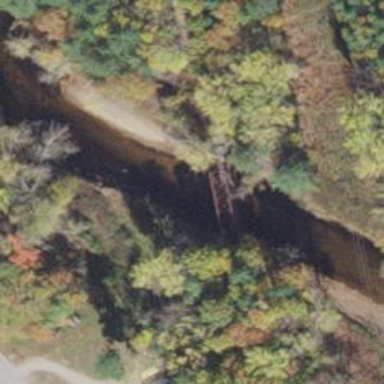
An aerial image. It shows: Disused railway bridge.